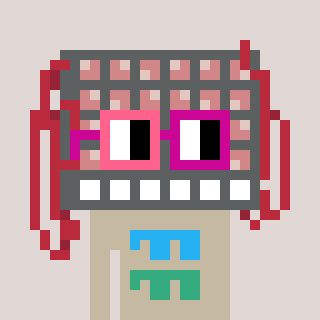
a pixel art character with square pink and red glasses, a turing-shaped head and a bege-colored body on a warm background